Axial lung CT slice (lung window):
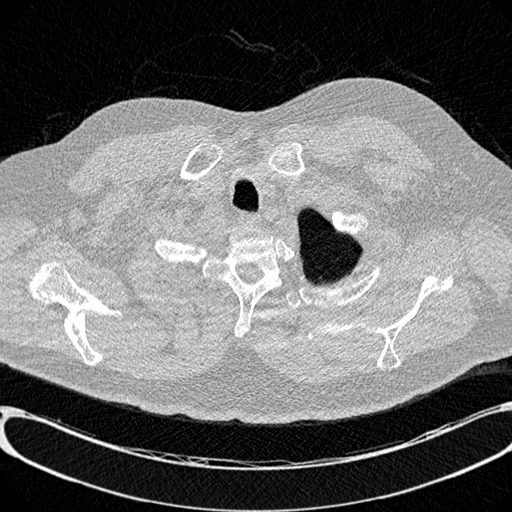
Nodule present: no